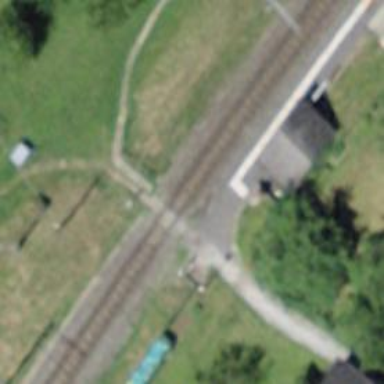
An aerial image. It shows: Railway crossing.